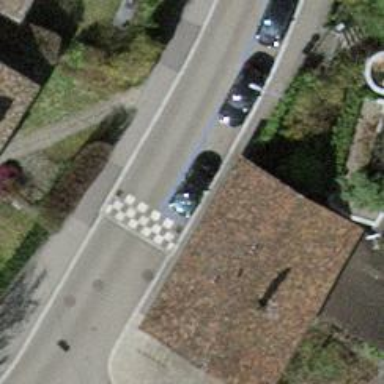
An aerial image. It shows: Bump for traffic calming.